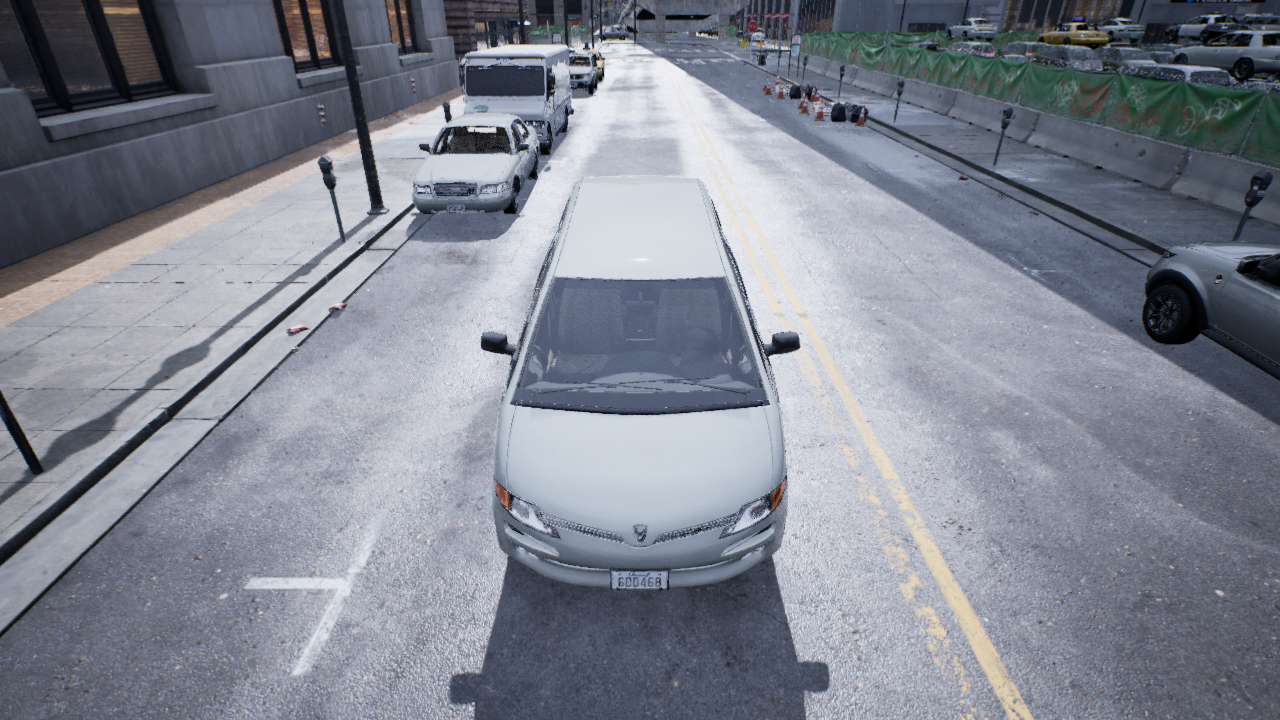
Venue: downtown
Lighting: overcast
Vehicle rig: minivan